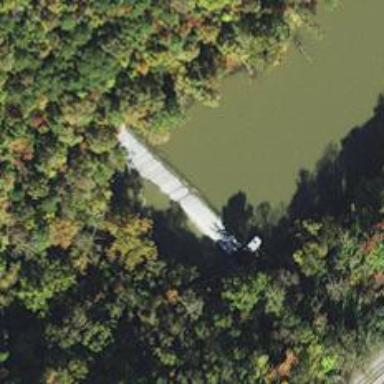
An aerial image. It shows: Dam along waterway.